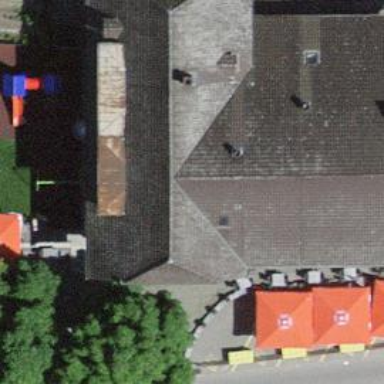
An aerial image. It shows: Restaurant.